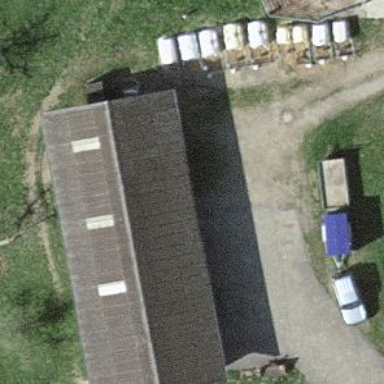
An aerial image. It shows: Shed.